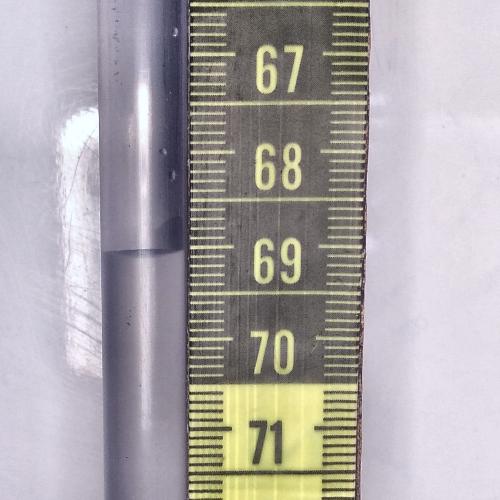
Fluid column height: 69.0 cm